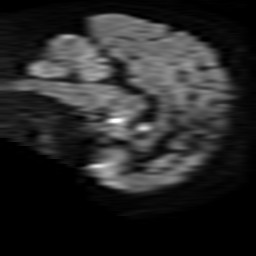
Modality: TRACE
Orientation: sagittal
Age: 54
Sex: female
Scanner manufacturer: philips
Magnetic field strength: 1.5 T
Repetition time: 3.686 s
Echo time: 0.09411 s